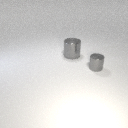
large gray metal cylinder to the left of small gray metal cylinder